Field crop: maize
Growth stage: 1
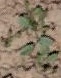
Species: convolvulus